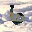
Label: 6